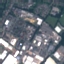
Land use / land cover: Industrial